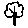
Label: tree